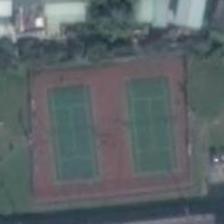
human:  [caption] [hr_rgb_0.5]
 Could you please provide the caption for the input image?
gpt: two tennis courts surrounded by green meadows are near to several buildings .

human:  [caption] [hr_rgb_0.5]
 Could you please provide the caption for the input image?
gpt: two tennis fields are surround by green meadows .

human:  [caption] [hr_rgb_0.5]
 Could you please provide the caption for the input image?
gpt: two small courts locate in a large grass .

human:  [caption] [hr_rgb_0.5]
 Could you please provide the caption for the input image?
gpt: this square playground is made up of two tennis courts coloured with green .

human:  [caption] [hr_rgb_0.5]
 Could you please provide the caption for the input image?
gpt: two tennis courts are surrounded by a large piece of green meadow .